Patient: sex F, age 76
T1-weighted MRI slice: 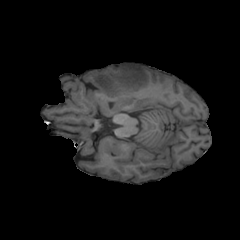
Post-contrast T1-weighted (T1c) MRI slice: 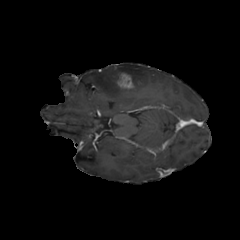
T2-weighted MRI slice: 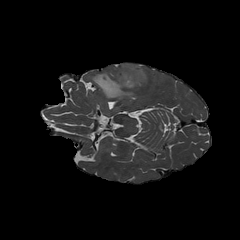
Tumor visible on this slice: yes
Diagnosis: Glioblastoma, IDH-wildtype
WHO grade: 4